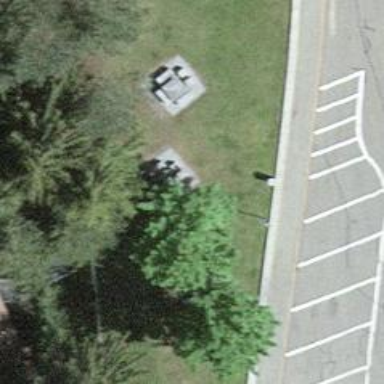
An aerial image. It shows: Picnic table located in leisure land area.